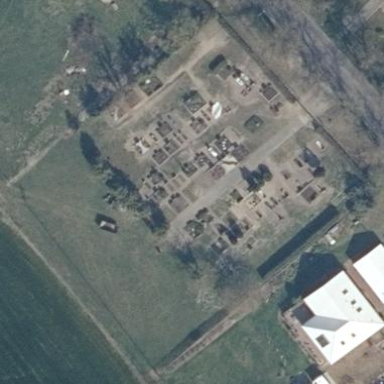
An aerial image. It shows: Cemetery.